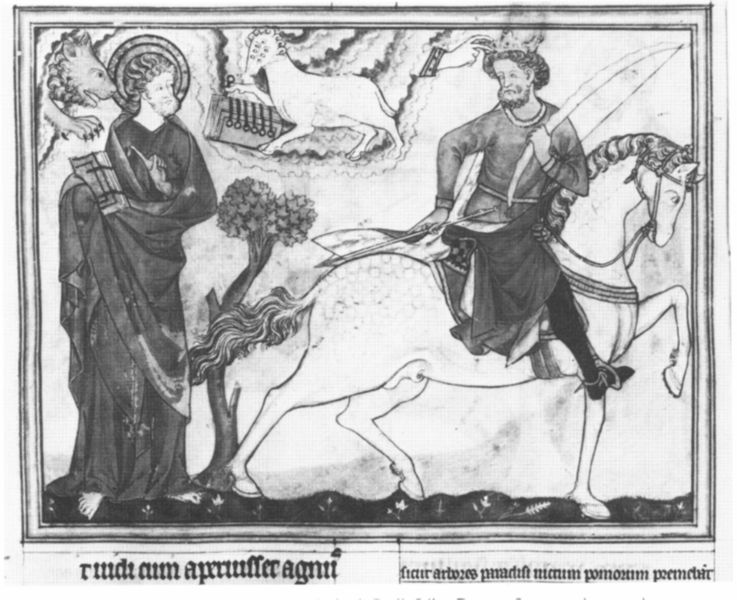
Titel: Douce Apokalypse (Apokalypse in französischer und lateinischer Prosa mit französischen und lateinischen Glossen)
Institution: Oxford, Bodleian Library
Schlagwörter: baum, fuß, gott, hand, weiß, wolken, geste, männer, schwarz, skizze, zeichnung, tiere, wolke, malerei, augen, bibel, falten, mantel, krone, pferd, reiter, huf, mähne, schweif, steigbügel, bogen, perspektive, könig, zeigefinger, lamm, schaf, buch, barfuß, jagd, schimmel, prister, heiligenschein, mittelalter, heiliger, löwe, sporen, siegel, heilig, pfeil, sakral, handschrift, hengst, latein, markus, hieronymus, apostel, buchmalerei, evangelist, fabeltier, inkunabel, manuskript, pfeil und bogen, illumination, 1400, sechs augen, göttliche hand